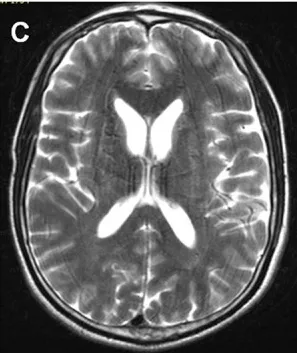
Brain MRI data of the proband showed progressive, symmetrical, mild atrophy of the caudate heads. (C,D) Axial T2-weighted and flare images were taken at 33 year old.
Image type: radiology (mri)